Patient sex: M
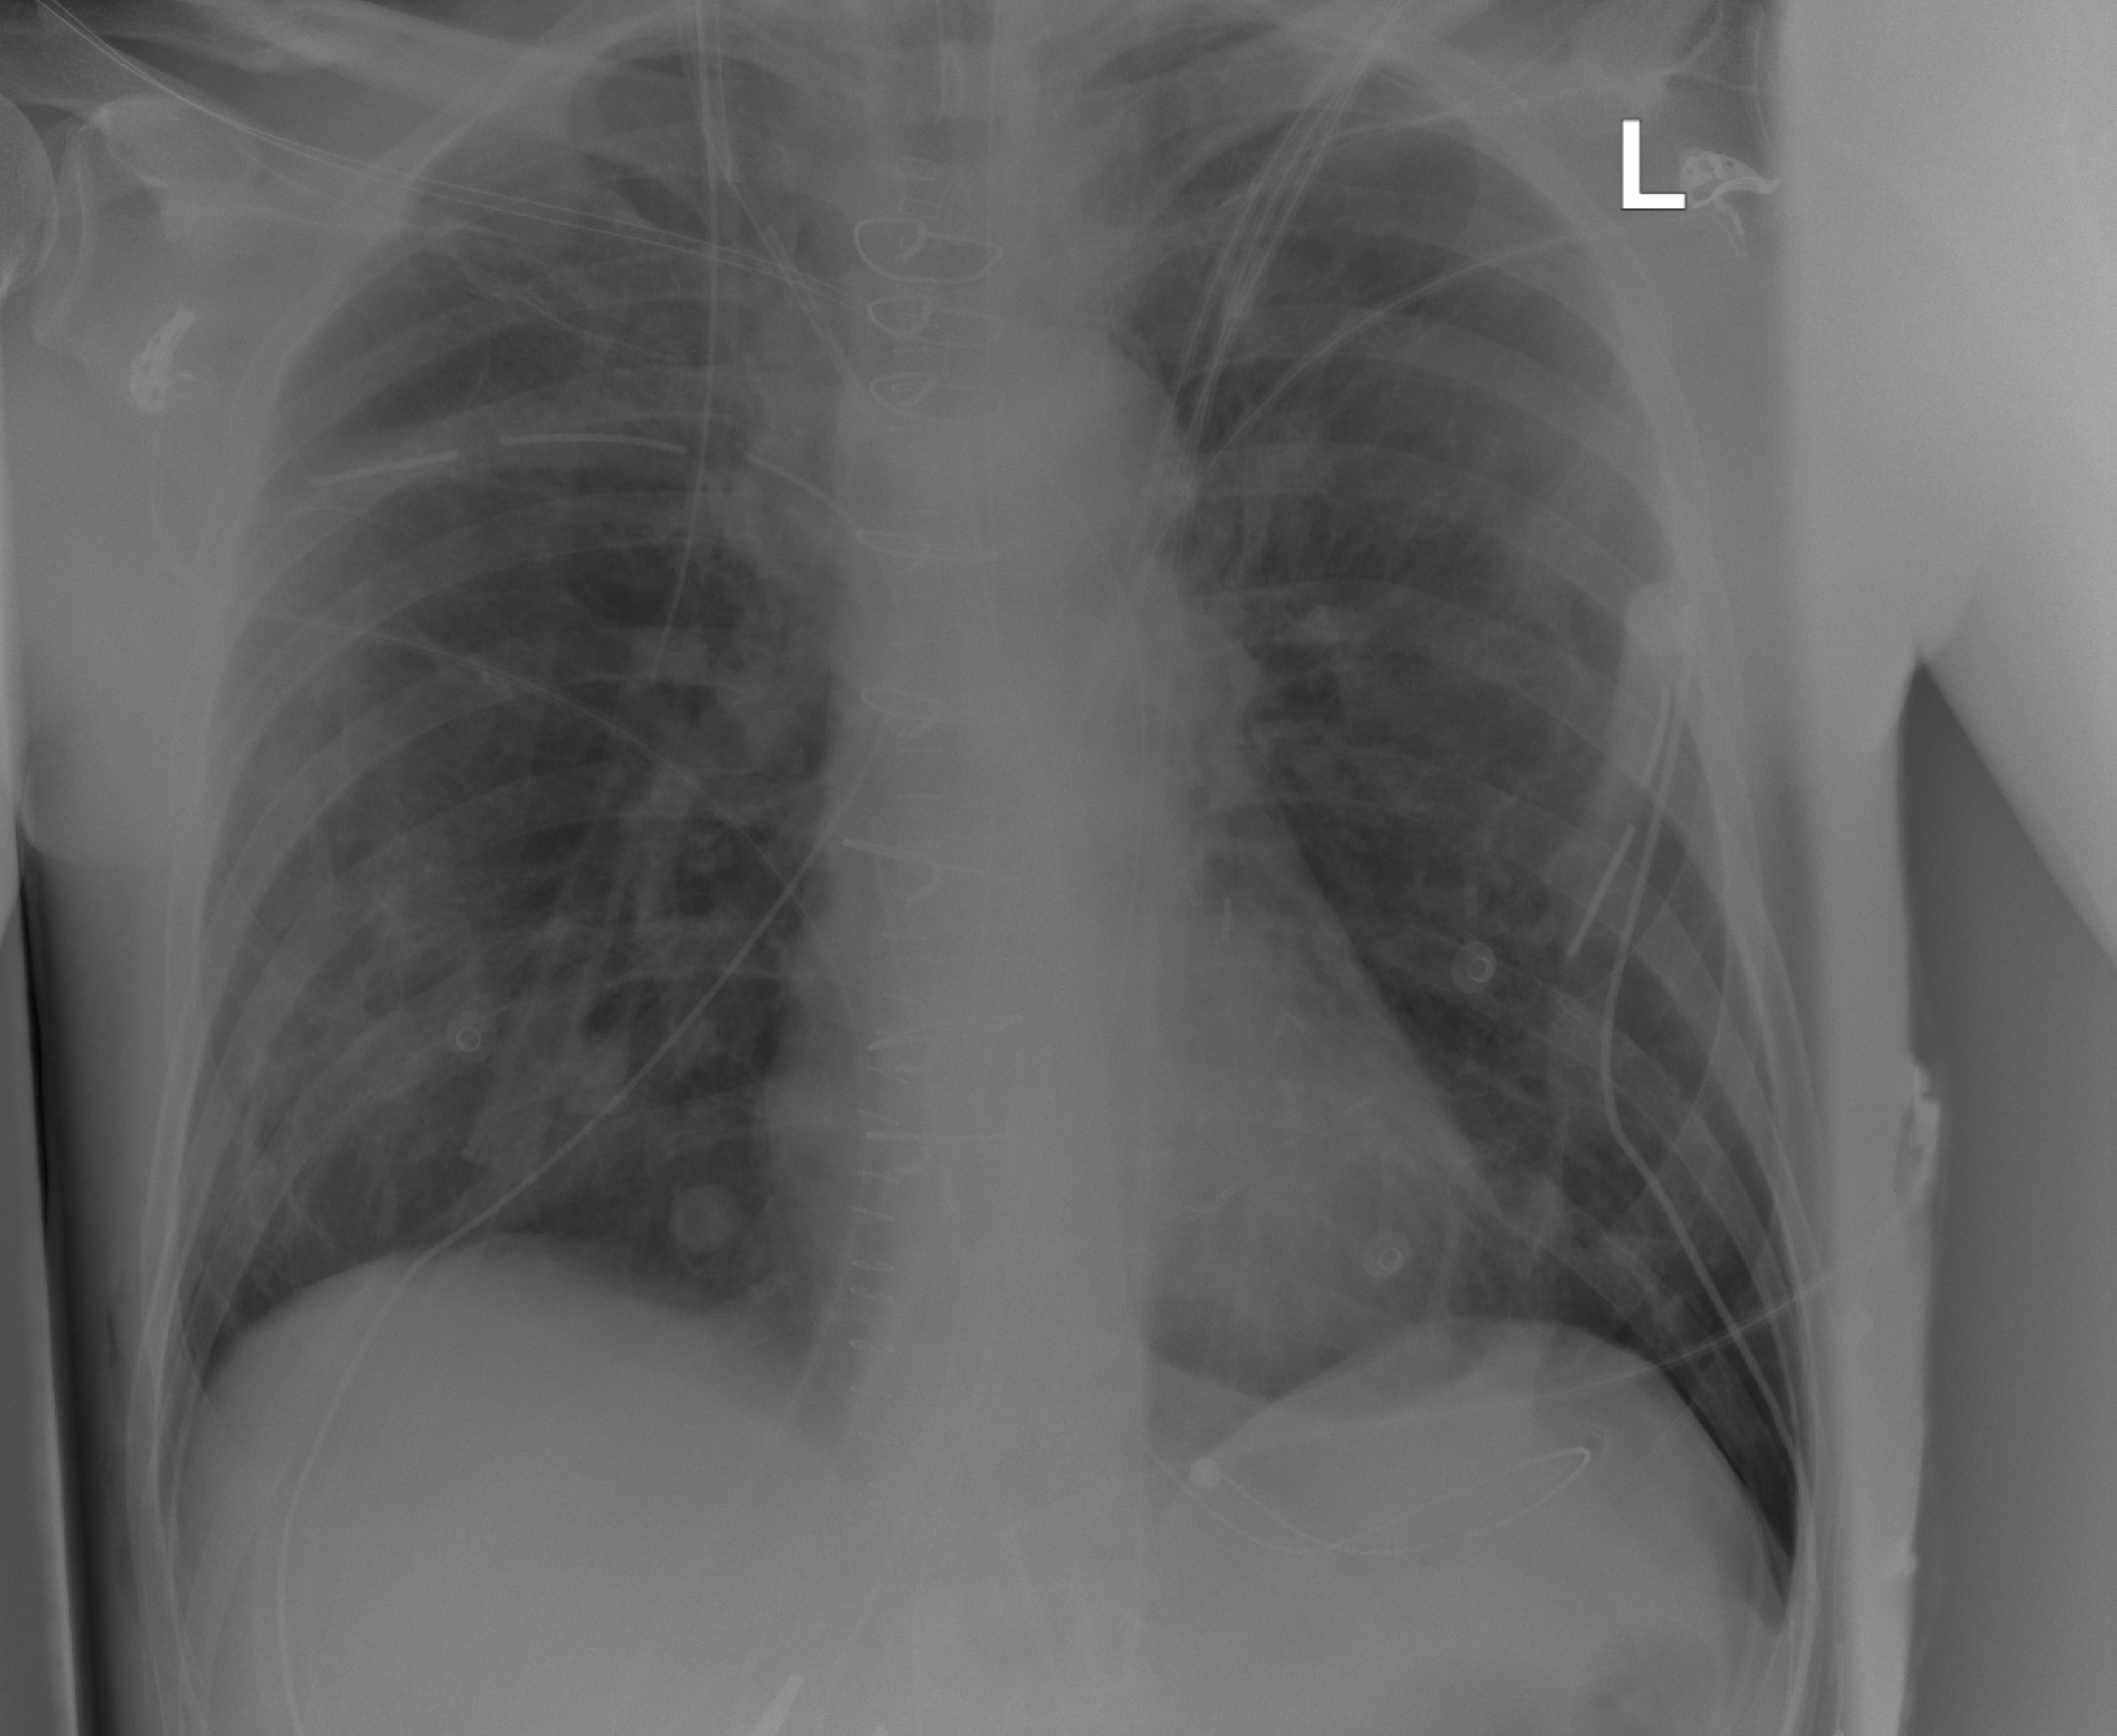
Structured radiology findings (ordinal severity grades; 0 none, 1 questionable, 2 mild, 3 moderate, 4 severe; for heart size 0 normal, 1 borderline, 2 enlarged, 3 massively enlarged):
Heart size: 0
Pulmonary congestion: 0
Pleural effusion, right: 0
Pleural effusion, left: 0
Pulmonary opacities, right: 1
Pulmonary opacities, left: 0
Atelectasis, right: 1
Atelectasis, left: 0